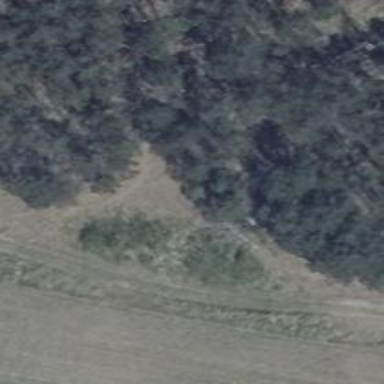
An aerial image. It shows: Grassy track with grade5 tracktype.